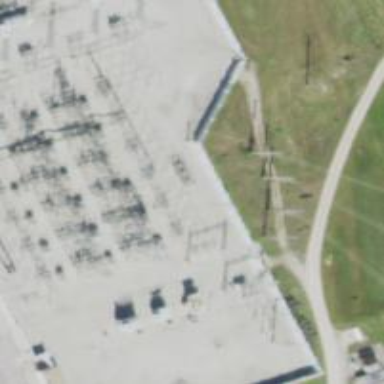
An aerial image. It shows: Switch for power supply.